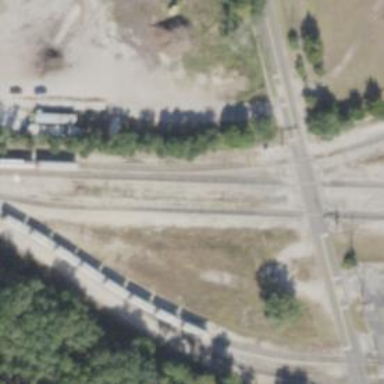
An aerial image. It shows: Railway spur junction.